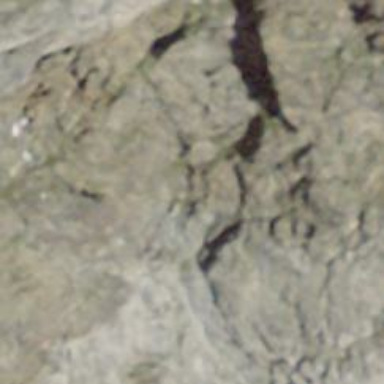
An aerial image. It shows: Cliff in nature.